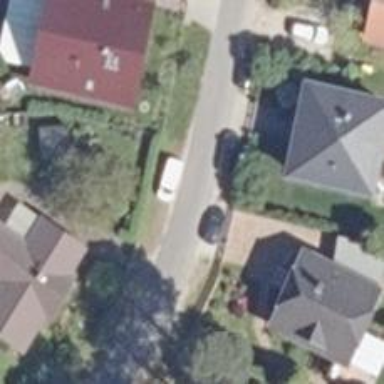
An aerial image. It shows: Residential road with asphalt surface and no sidewalks.